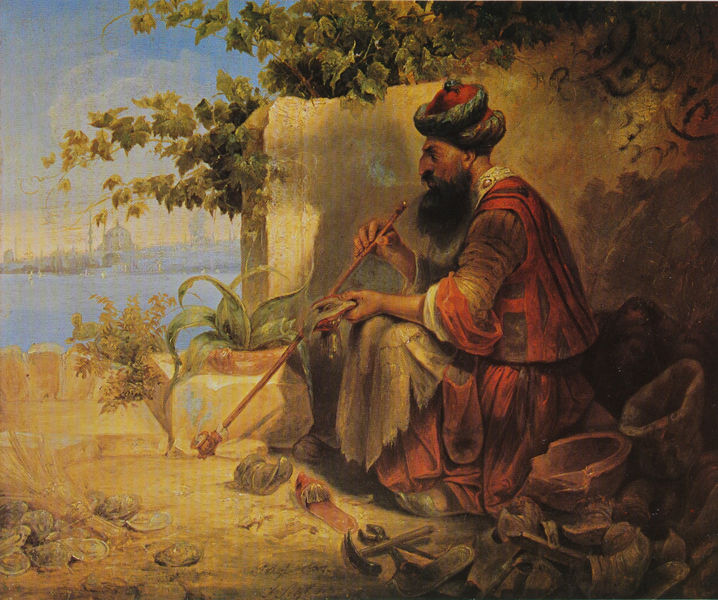
Titel: Orientalischer Schuhmacher
Künstler: Joseph Petzl
Standort: Bonn-Bad Godesberg
Institution: Heinz Winters
Schlagwörter: baum, blau, blätter, felsen, gemälde, himmel, laub, mann, meer, schatten, wasser, wolken, bäume, fluss, gelb, grün, landschaft, ocker, sand, see, sitzen, stadt, ufer, abend, braun, hell, hintergrund, lampe, licht, nase, orange, schwarz, zeichen, gebäude, park, rot, wolke, beige, malerei, alt, bart, hemd, jacke, wand, falten, kragen, mensch, schale, stein, steine, vollbart, hände, portrait, porträt, öl, erde, horizont, häuser, morgen, natur, brücke, busch, kirche, rauch, sonne, gewand, mantel, pflanze, pflanzen, stock, turm, amphoren, garten, keramik, krug, schalen, ton, vase, kopfbedeckung, schürze, küste, schrift, bogen, man, schuhe, stab, körbe, farben, mauer, steinmauer, pause, platz, silhouette, kuppel, romantik, wein, schnurbart, pfeife, rauchen, homme, jaune, ornamente, streifen, knie, schriftzeichen, weste, stadtansicht, töpfe, spitzweg, gefäß, moschee, orient, türme, palast, geld, hakennase, schlange, beutel, tasche, schuh, sandfarben, gemäuer, flöte, kaputt, arabisch, pantoffel, sandale, handwerker, werkzeug, efeu, krüge, rauchend, raucher, hammer, assis, rouge, agave, kaktus, bettler, weinlaub, sfumato, pfeiffe, muscheln, weinblätter, weinranken, weinstock, david, gefäße, turban, hirte, nature, paysage, peinture, arabien, türkei, pantoffeln, araber, eau, steins, ville, weinranke, lumiere, scherben, steinzeug, schuhmacher, schuster, pipe, minarett, schnabelschuhe, tabak, wasserpfeife, port, zange, istanbul, minarette, bärtiger, türke, beduine, osmane, kaftan, bora, byzanz, geräte, großer stein, hagia sofia, hagia sophia, islam, konstantinopel, meissel, mosque, muck, orientale, pantoffelmacher, pfeifenraucher, pflanzenschale, rauschebart, stadtsilhouette, tongefäß, tonkrüge, werkzeig, werkzeuege, ägäis, moslem, tableau, orientalisme, mer, inder, babylon, fumée, chaussure, oriental, barbu, vetements, fume, muschelschalen, austernschalen, istanbuhl, bosorus, coquille, arabische kunst, soitzend, agavce, babouche, argave